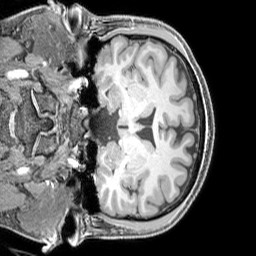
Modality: T1w
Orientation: coronal
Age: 36
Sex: male
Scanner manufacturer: siemens
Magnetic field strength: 3 T
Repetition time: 2.3 s
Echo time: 0.00226 s